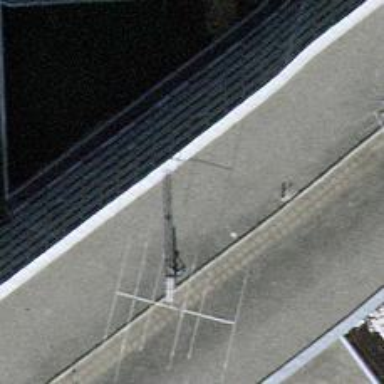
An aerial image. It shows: Antenna.